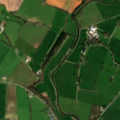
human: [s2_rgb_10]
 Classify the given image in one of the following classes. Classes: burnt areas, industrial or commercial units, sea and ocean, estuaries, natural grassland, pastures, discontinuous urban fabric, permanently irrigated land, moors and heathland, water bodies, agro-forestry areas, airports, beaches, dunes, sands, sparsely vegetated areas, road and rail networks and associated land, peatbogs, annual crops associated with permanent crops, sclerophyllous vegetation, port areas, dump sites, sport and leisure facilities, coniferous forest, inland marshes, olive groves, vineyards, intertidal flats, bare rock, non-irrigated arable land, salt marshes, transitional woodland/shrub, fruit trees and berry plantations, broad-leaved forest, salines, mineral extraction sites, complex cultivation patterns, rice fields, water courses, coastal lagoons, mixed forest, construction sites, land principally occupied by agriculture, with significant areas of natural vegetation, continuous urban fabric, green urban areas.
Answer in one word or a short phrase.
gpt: non-irrigated arable land, pastures